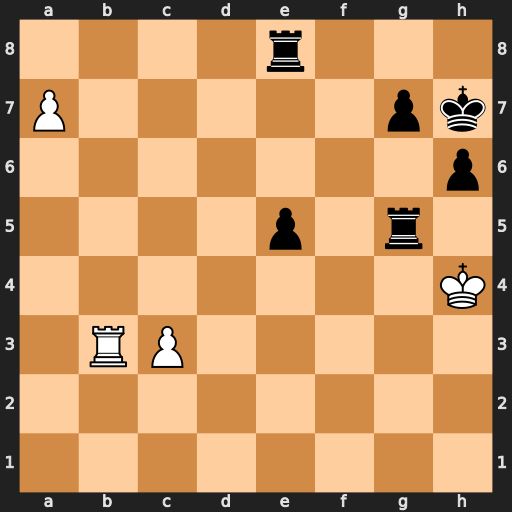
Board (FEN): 4r3/P5pk/7p/4p1r1/7K/1RP5/8/8
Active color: w
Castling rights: -
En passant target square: -
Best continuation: Rb8 Re7 a8=Q